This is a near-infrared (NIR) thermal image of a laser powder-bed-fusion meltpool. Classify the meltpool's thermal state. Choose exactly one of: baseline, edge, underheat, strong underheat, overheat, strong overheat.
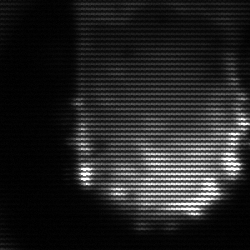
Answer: baseline